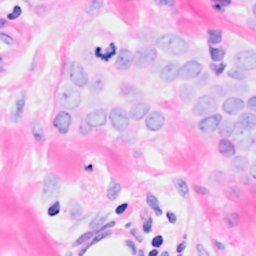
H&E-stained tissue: Breast